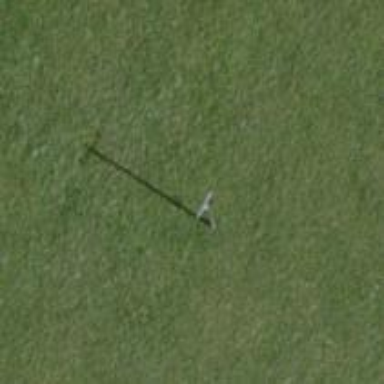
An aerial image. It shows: Power pole.